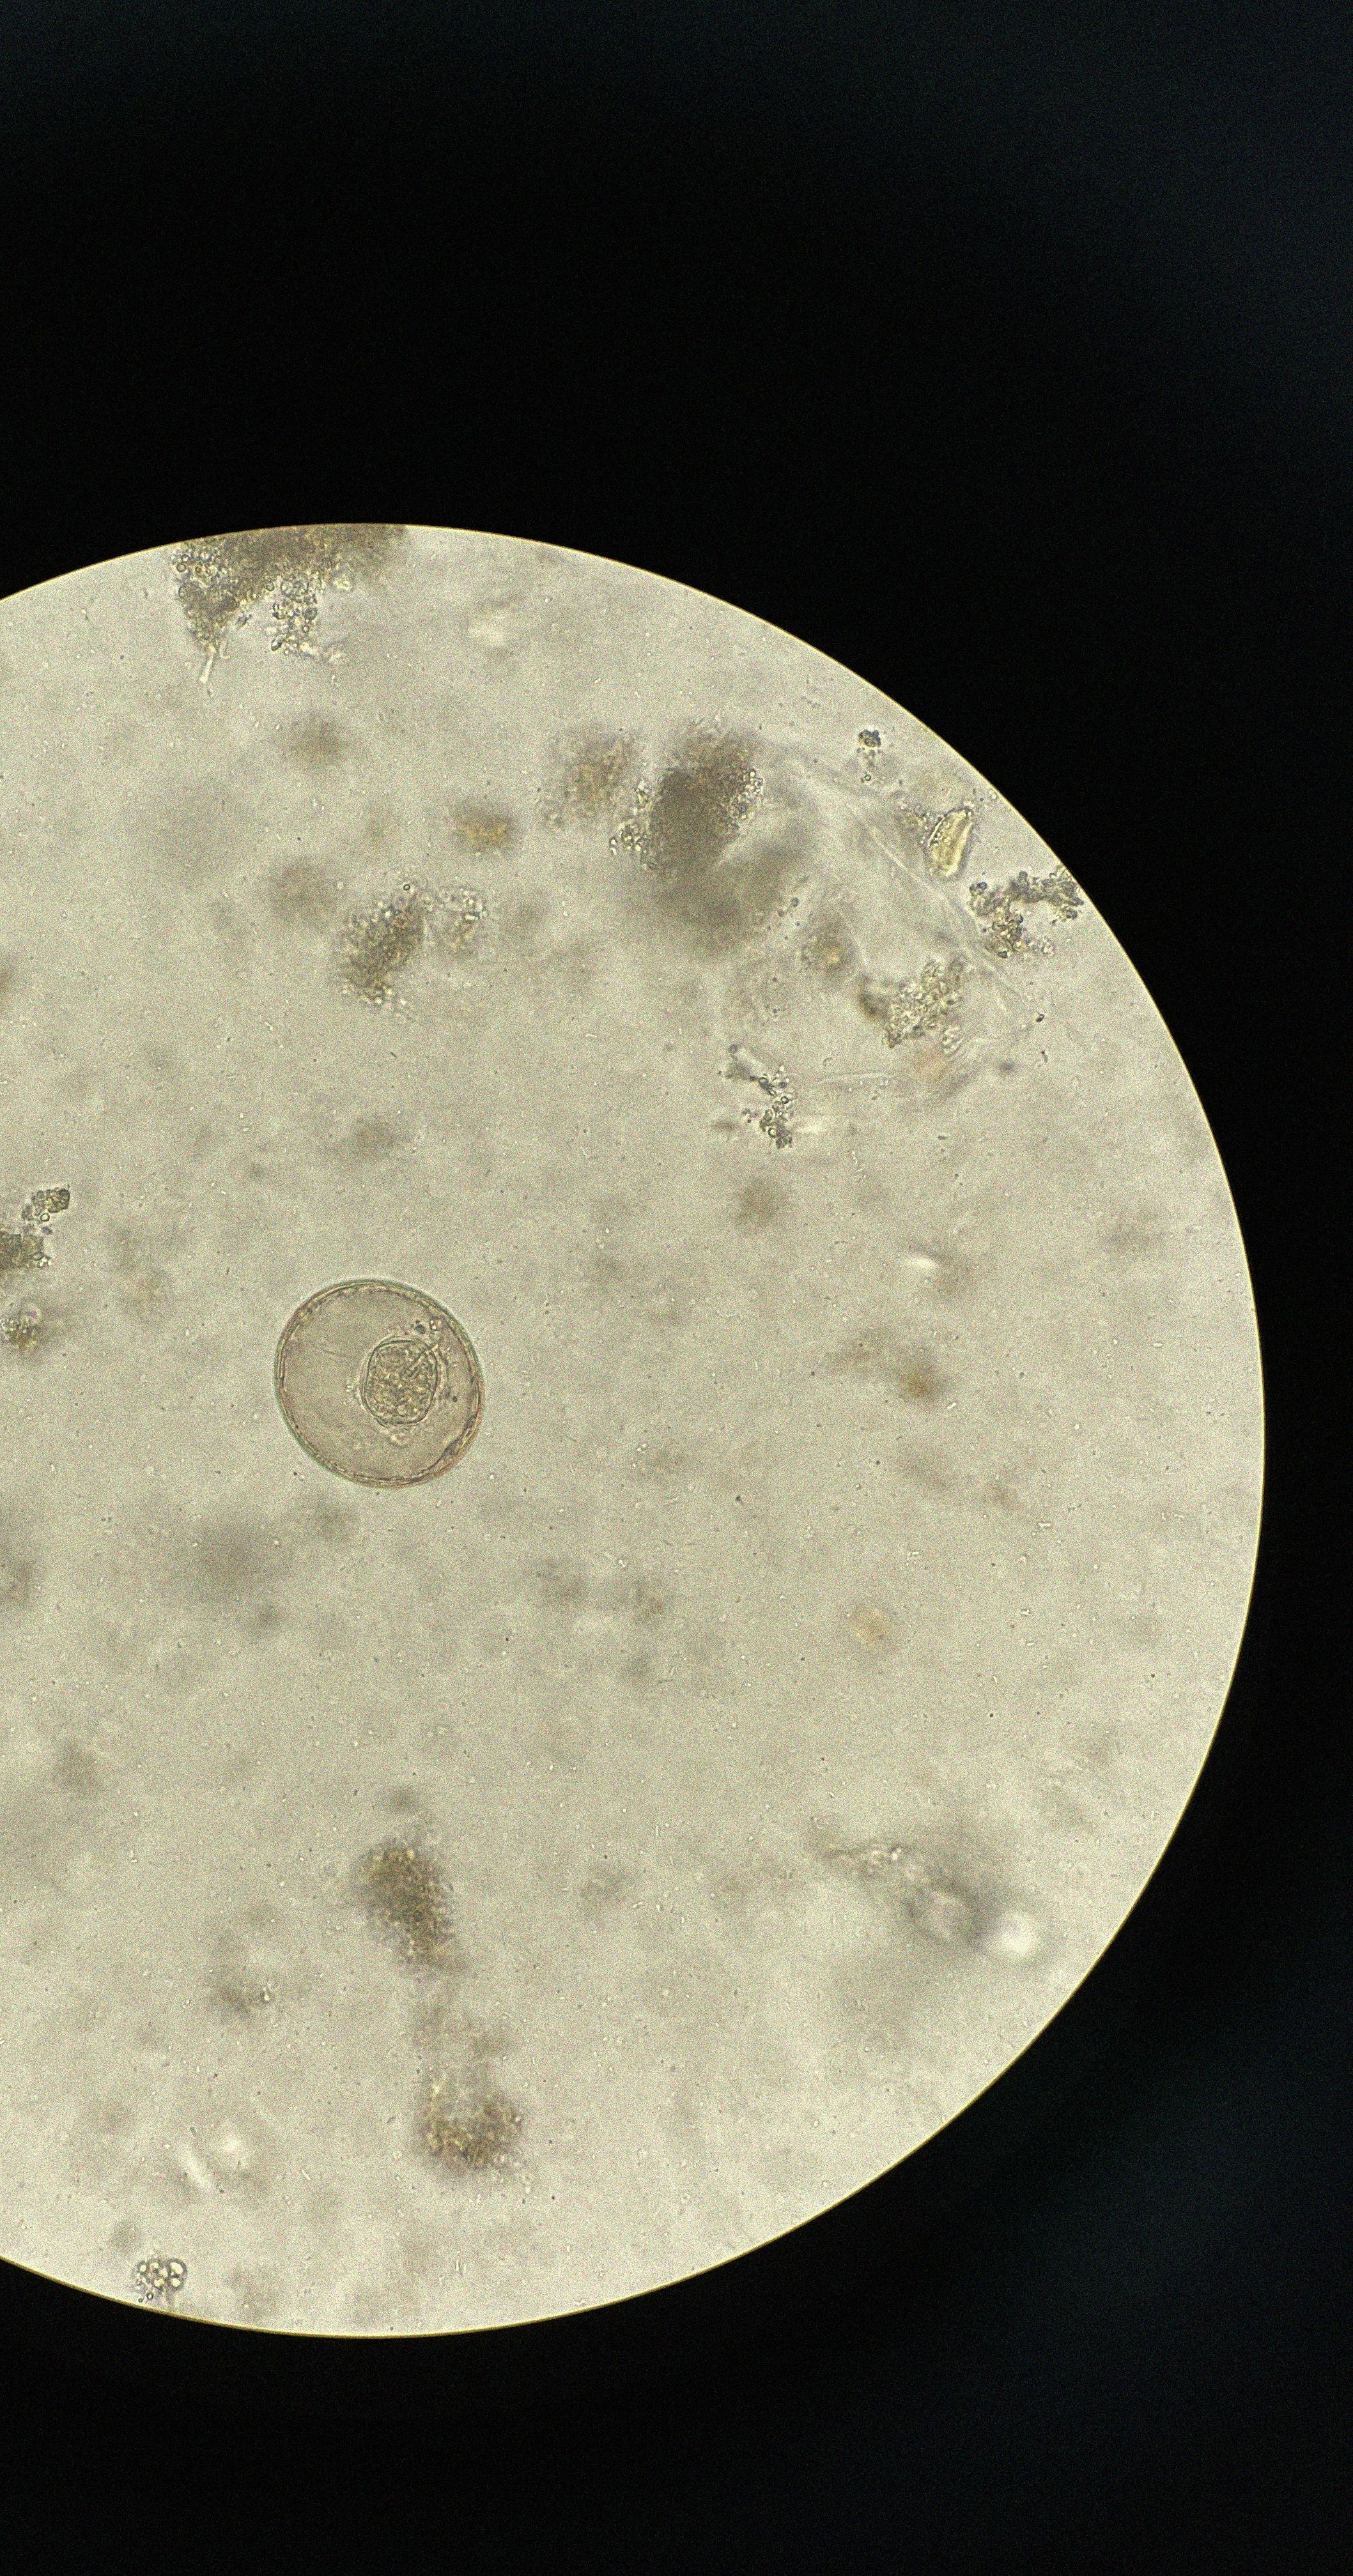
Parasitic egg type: Hymenolepis diminuta